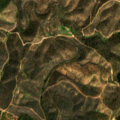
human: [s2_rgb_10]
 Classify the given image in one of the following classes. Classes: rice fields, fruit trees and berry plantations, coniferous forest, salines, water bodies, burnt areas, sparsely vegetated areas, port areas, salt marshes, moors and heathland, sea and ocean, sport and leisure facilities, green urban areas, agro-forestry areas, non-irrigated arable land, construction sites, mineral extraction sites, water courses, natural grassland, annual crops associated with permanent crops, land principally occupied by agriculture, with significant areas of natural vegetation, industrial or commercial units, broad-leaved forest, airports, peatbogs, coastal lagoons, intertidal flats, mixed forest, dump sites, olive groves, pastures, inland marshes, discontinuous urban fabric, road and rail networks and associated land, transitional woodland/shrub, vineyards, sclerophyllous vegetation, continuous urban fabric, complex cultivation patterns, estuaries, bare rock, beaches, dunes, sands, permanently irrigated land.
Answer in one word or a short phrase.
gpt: coniferous forest, sclerophyllous vegetation, transitional woodland/shrub